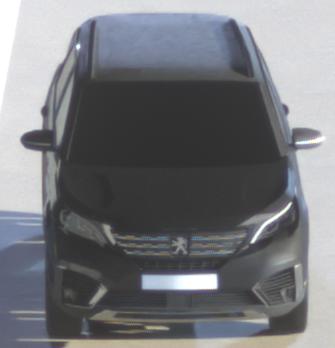
Make: Peugeot
Model: 5008 1.2 PureTech 130 Active
Detailed model: 5008 (II) (03/17 - 09/20)
Model produced from: 2017/03
Model produced until: 2018/07
Doors: 5
Color: black
Road condition: dry road
Daytime: night
Contrast: high contrast